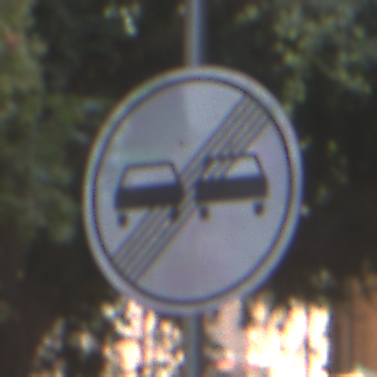
Verkehrszeichen: EndeUeberholverbot
Umgebung: Outdoor, Suburban
Tageszeit: MorningAfternoon
Wetter: PartlyCloudy
Licht: Natural
Jahreszeit: NotSpecified
Kontrast: LowContrast